Question: I am trying to change the style settings of this kind of chart and hope you can help me.
R code:
'''
set_theme(theme_bw)
cglac$pred2<-as.factor(cglac$pred)
ggplot(cglac, aes(x=depth, colour=pred2))
+ geom_bar(aes(y=..density..),binwidth=3, alpha=.5, position="stack")
+ geom_density(alpha=.2)
+ xlab("Depth (m)")
+ ylab("Counts & Density")
+ coord_flip()
+ scale_x_reverse()
+ theme_bw()
'''
which produces this graph:

Here some points:
1. What I want is to have the density line as black and white lines separated by symbols rather than colour (dashed line, dotted line etc).
2. The other thing is the histogram itself. How do I get rid of the grey background in the bars?
3. Can I change the bars also to black and white symbol lines (shaded etc)? So that they would match the density lines?
4. Last but not least I want to add a second x or in this case y axis, because of flip_coord(). The one I see right now is for the density. The other one I need would then be the count data from the pred2 variable.
Thanks for helping.
Best,
Moritz
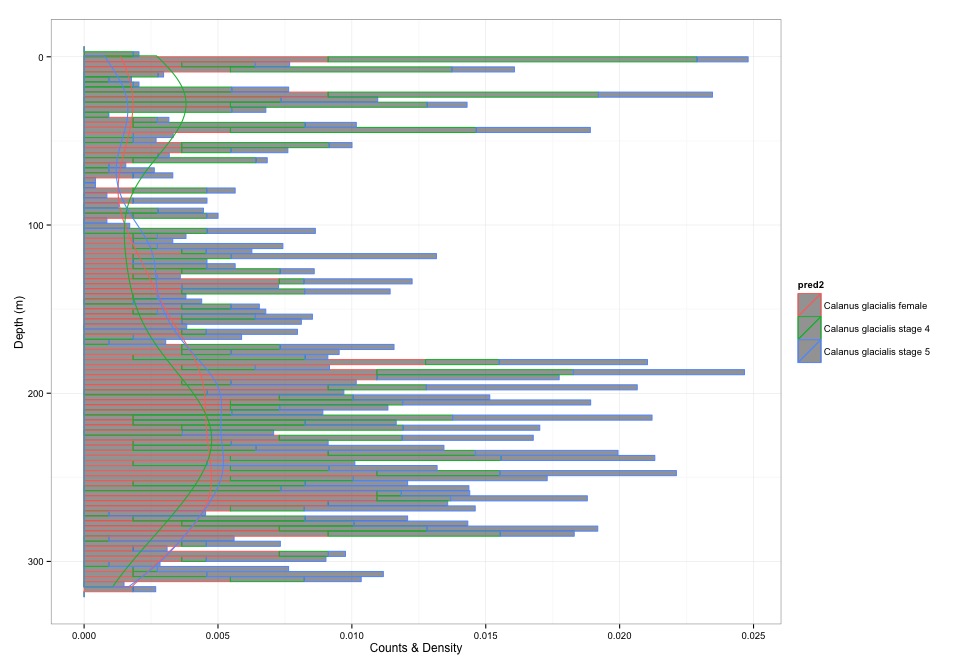
Answer: 1. Have different line types: inside aes(), put linetype = pred2. To make the line color black, inside geom_density, add an argument color = "black".
2. The "background" of the bars is called "fill". Inside geom_bar, you can set fill = NA for no fill. A more common approach is to fill in the bars with the colors, inside aes() specify fill = pred2. You might consider faceting by your variable, + facet_wrap(~ pred2, nrow = 1) might look very nice.
3. Shaded bars in ggplot? No, you can't do that easily. See the answers to this question for other options and hacks.
4. Second y-axis, similar to the shaded symbol lines, the ggplot creator thinks a second y-axis is a terrible design choice, so you can't do it at all easily. Here's a related question, including Hadley's point of view:
> I believe plots with separate y scales (not y-scales that are transformations of each other) are fundamentally flawed.
It's definitely worth considering his point of view, and asking yourself if those design choices are really what you want.
### Different linetypes for densities
Here's my built-in data version of what you're trying to do:
'''
ggplot(mtcars, aes(x = hp,
linetype = cyl,
group = cyl,
color = cyl)) +
geom_histogram(aes(y=..density.., fill = cyl),
alpha=.5, position="stack") +
geom_density(color = "black") +
coord_flip() +
theme_bw()
'''
And what I think you should do instead. This version uses facets instead of stacking/colors/linetypes. You seem to be aiming for black and white, which isn't a problem at all in this version.
'''
ggplot(mtcars, aes(x = hp,
group = cyl)) +
geom_histogram(aes(y=..density..),
alpha=.5) +
geom_density() +
facet_wrap(~ cyl, nrow = 1) +
coord_flip() +
theme_bw()
'''